Question: I don't understand "why" SQLiteDB may not respond to "-checkIfDatabaseExists". What's causing this and how do I fix it? (I'm real close to getting this to work, but because I'm a newbie, I am still having problems).
I appreciate any assistance I can get on this. Here is the code:
'''
#import "SQLiteDB.h"
static SQLiteDB *sharedSQLiteDB = nil; // makes this a singleton class
@implementation SQLiteDB
@synthesize db, dbPath, databaseKey;
//-------------- check for database or create it ----------------|
#pragma mark Singleton Methods
+ (SQLiteDB *) sharedSQLiteDB {
if(!sharedSQLiteDB) {
sharedSQLiteDB = [[SQLiteDB alloc] init];
[sharedSQLiteDB checkIfDatabaseExists];
}
return sharedSQLiteDB;
}
+(id)allocWithZone:(NSZone *)zone {
if(!sharedSQLiteDB) {
sharedSQLiteDB = [super allocWithZone:zone];
return sharedSQLiteDB;
}
else {
return nil;
}
}
-(id)copyWithZone:(NSZone *)zone {
return self;
}
-(void) release {
// no-op
}
- (void) checkIfDatabaseExists {
// Get the path to the database file
NSArray *searchPaths = NSSearchPathForDirectoriesInDomains(NSDocumentDirectory, NSUserDomainMask, YES);
NSString *documentPath = [searchPaths objectAtIndex:0];
NSString *databasePath = [documentPath stringByAppendingPathComponent:@"ppcipher.s3db"];
// Open the database file
const char *cDatabasePath = [databasePath cStringUsingEncoding:NSUTF8StringEncoding];
if(sqlite3_open(cDatabasePath, &db) == SQLITE_OK) // does it exist?
return;
else { // create database file here
}
}
@end
'''

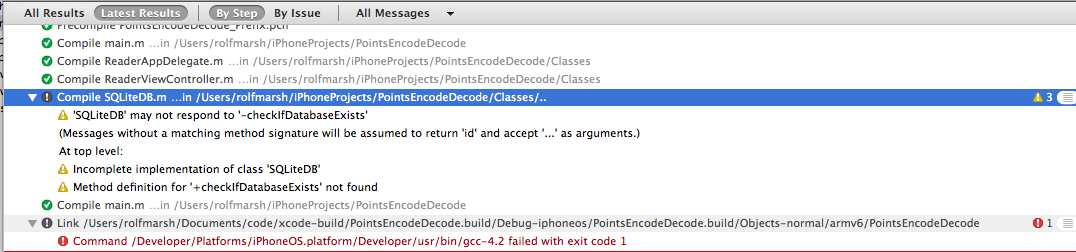
Answer: I'm not 100% sure about what you've implemented here, but from what I can tell, your header has defined +checkIfDatabaseExists as a class method (although you haven't implemented it yet, hence the "incomplete implementation" and "method definition not found" warnings). However, in your sharedSQLiteDB method, you are calling -checkIfDatabaseExists on an instance of SQLiteDB which refers to a instance method that you have not defined.
Edit: Okay, after seeing the full code, my above answer is obviously not the case. But what does your header look like? Do you have a + instead of a - in front of the checkIfDatabaseExists signature?